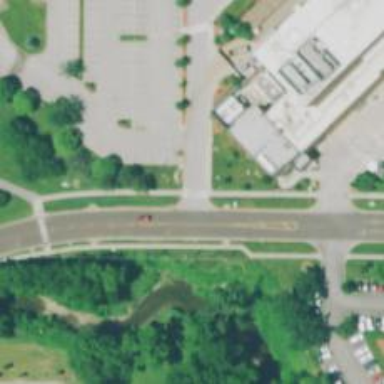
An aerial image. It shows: Marked crossing on cycleway.